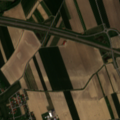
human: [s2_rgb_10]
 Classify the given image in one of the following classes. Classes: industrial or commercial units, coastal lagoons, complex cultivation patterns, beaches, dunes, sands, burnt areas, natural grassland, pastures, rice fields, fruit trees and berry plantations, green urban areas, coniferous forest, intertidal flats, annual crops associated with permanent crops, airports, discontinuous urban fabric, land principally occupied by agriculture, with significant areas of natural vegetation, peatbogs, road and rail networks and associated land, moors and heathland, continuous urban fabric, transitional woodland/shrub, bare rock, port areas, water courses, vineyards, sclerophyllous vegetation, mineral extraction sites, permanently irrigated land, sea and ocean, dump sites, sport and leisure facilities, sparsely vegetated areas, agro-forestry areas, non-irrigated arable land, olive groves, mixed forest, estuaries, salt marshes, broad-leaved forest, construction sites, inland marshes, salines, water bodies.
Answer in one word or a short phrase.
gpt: discontinuous urban fabric, road and rail networks and associated land, non-irrigated arable land, complex cultivation patterns